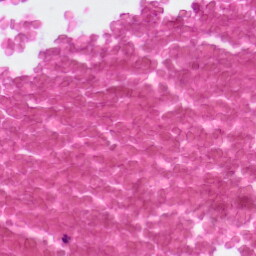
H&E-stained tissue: Lung